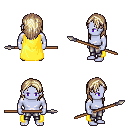
a pixel art fantasy rpg character, male body template, dark elf, purple skin, yellow cape, metal pants, white blonde long hairstyle, spear, four views (front, back, left, right), 2x2 character sprite sheet, small pixel art, hard edges, no anti-aliasing